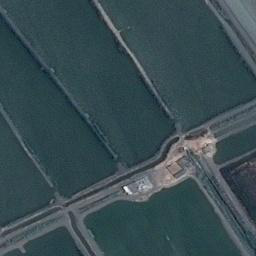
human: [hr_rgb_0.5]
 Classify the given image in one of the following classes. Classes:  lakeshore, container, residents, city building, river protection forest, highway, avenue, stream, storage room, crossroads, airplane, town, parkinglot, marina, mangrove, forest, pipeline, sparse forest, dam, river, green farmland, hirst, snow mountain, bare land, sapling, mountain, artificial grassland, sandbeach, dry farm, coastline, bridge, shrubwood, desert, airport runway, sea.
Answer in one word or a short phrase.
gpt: green farmland